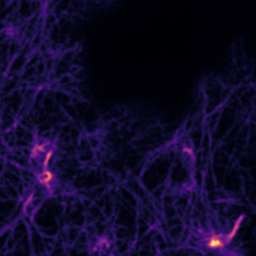
Label: Super-resolution F-actin image